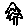
Label: tree